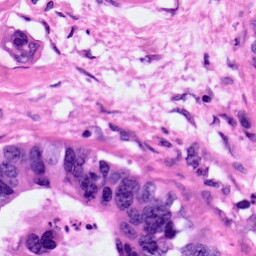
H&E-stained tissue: Pancreatic